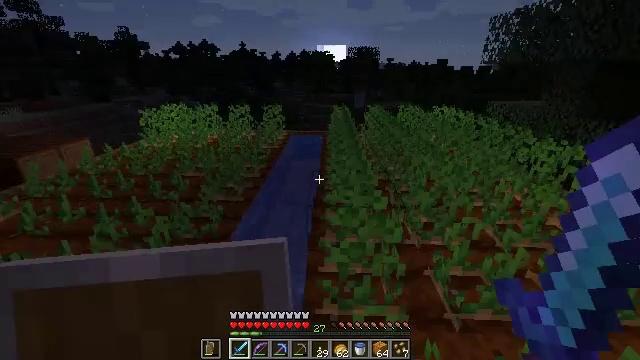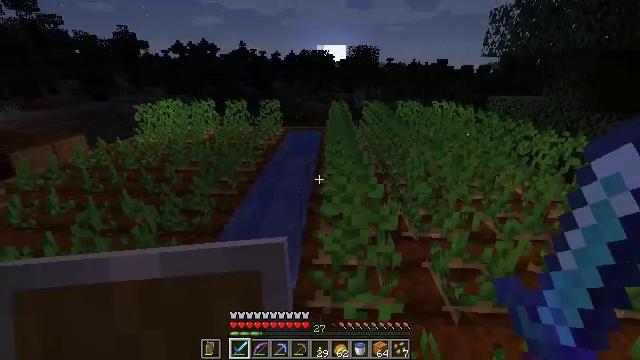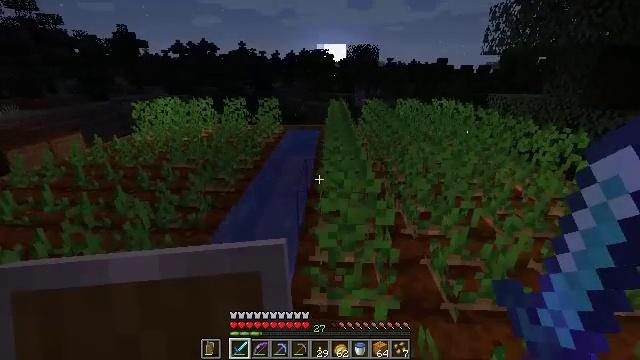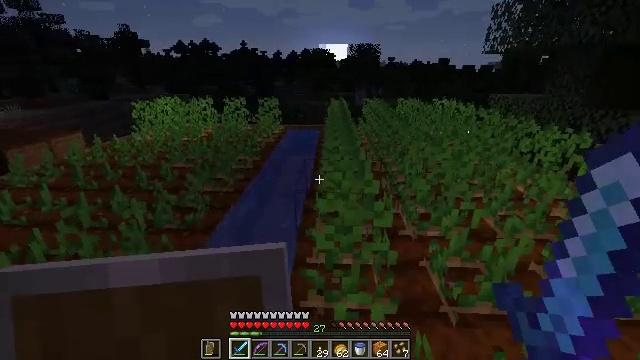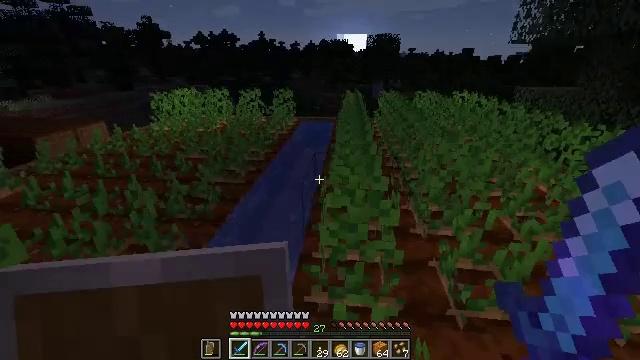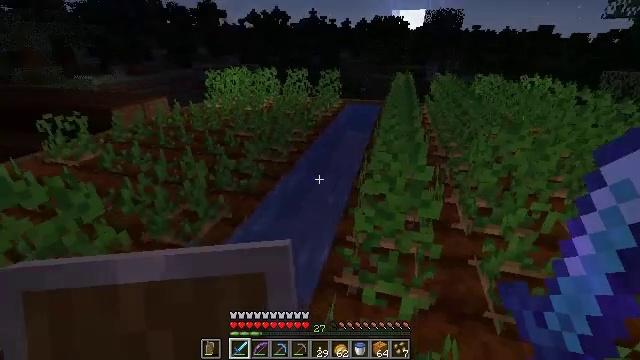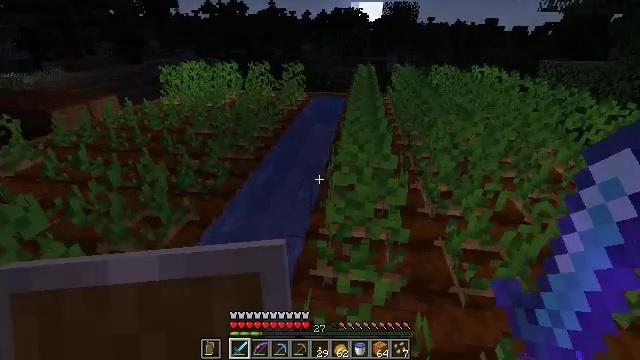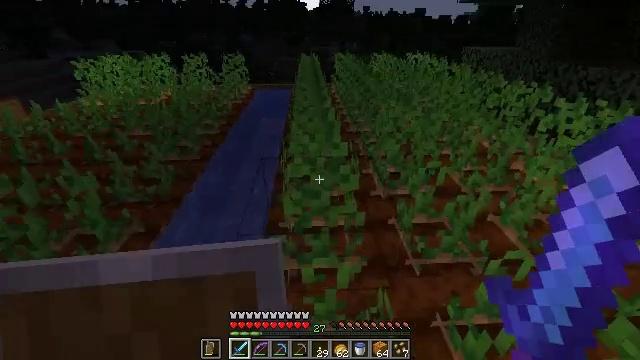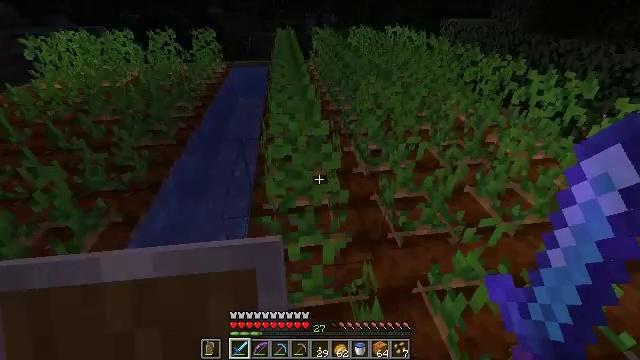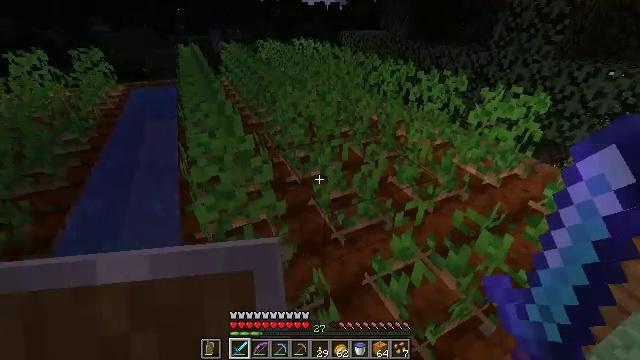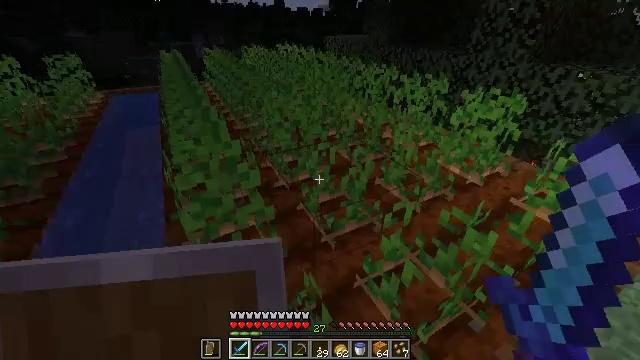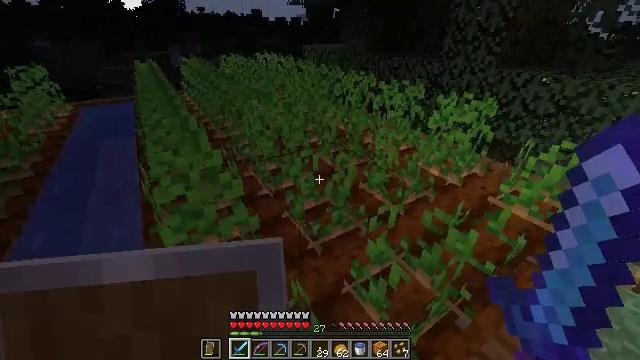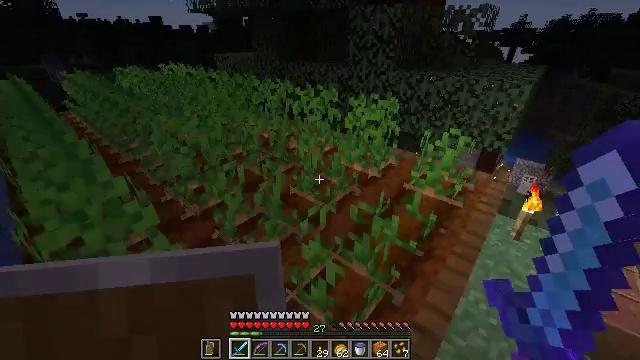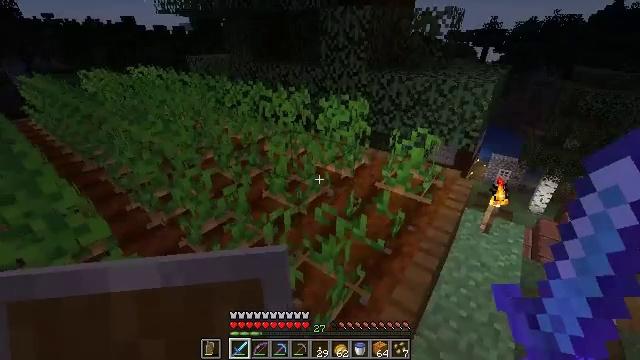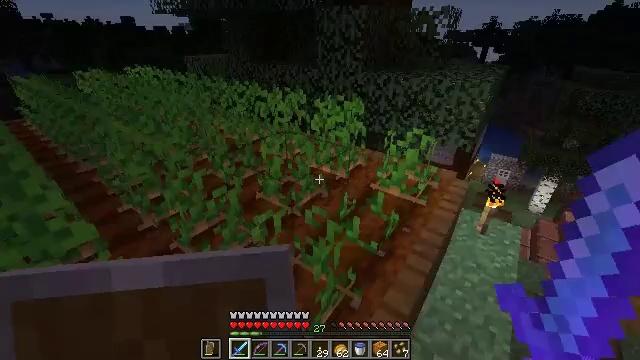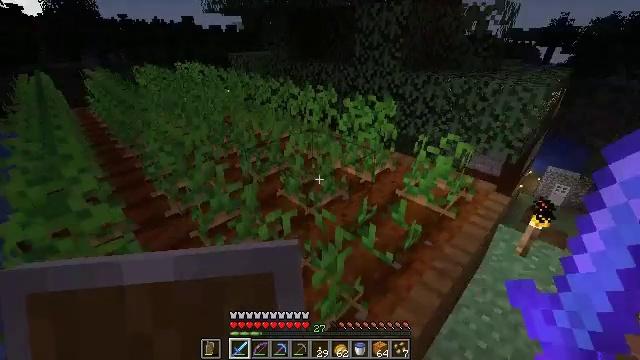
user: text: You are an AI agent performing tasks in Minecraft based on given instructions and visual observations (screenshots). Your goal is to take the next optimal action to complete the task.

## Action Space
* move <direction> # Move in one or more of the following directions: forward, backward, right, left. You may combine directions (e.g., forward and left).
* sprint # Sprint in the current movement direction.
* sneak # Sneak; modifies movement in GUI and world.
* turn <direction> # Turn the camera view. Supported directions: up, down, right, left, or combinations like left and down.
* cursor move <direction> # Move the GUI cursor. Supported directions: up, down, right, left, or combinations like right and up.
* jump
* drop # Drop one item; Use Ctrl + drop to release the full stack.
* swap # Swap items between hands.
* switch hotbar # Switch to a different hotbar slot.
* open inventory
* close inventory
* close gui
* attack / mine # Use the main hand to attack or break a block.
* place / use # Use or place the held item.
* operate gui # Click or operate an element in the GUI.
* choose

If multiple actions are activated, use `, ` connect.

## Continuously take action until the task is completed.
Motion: motion action
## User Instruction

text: Break the potato plant to gather potatoes.
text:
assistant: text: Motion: no_op
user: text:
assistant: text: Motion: no_op
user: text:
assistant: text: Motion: no_op
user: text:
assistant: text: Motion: turn left and down
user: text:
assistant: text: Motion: turn left and down
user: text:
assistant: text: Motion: turn right and down
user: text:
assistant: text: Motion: turn right and down
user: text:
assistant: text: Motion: turn right and down
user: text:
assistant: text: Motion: turn right and up
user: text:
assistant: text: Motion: turn right
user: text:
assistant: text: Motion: turn right and up
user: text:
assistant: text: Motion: move right, turn right and up
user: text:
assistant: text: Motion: move right, turn right
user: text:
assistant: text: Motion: move forward and move right
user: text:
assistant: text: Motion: move forward and move right, turn left
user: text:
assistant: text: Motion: move forward and move right, turn left
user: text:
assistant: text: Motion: move forward and move right
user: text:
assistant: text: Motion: move forward and move right, turn left
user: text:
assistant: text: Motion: move forward and move right, turn left
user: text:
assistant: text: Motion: move forward and move right, turn left
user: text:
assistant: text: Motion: move forward and move right, turn left
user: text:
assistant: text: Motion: move forward and move right, turn left
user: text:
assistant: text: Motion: move right, turn left
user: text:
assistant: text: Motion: move right, turn left
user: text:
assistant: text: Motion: no_op
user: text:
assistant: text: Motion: open inventory
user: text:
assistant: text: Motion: open inventory
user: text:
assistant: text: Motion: cursor move right and down
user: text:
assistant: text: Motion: cursor move right and down
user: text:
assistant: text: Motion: cursor move down